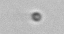
Label: nanoplankton_mix